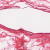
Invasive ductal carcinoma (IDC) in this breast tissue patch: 0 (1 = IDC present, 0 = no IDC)